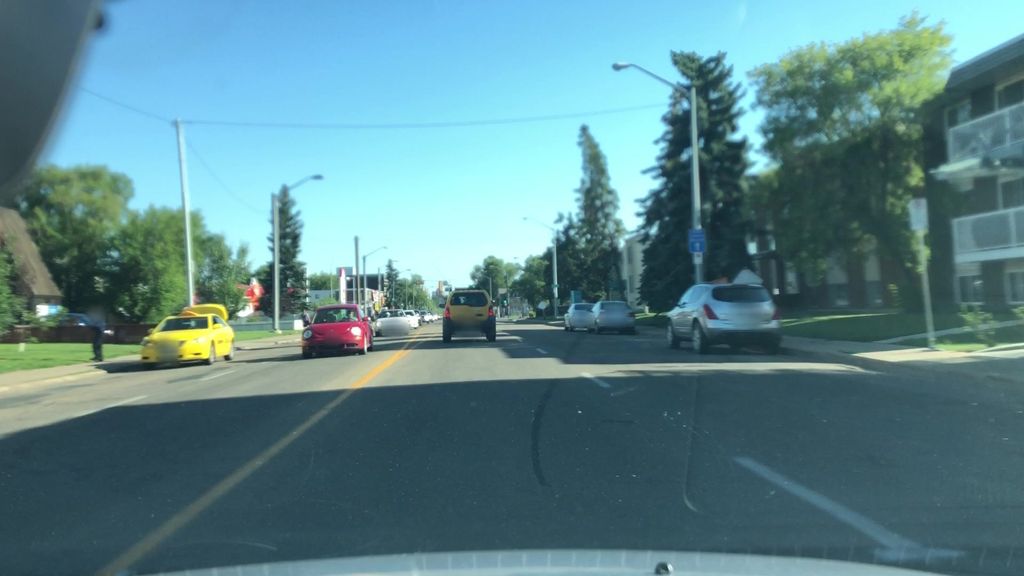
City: edmonton